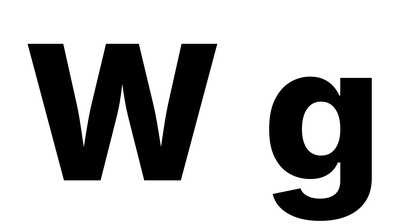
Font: Inter_ExtraBold